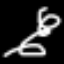
Label: squiggle